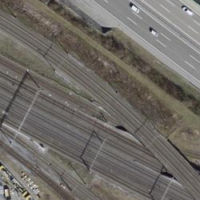
EUNIS habitat code: 57
Species observed at this site:
Larus michahellis